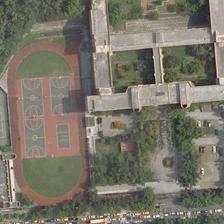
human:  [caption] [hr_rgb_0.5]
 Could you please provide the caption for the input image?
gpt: a playground with three basketball fields in it and two tennis courts next to it is surrounded by green trees and buildings .

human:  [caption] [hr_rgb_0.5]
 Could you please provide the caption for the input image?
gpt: a large building and some green trees are around a playground with three basketball fields in it and two tennis courts near to it .

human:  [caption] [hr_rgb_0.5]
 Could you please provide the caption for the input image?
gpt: the road here is so budy while the reaction area, integrated with lush plants, near the road is very tranquil and beautiful .

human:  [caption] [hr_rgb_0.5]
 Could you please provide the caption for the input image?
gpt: a playground with three basketball fields in it and two tennis courts next to it is surrounded by many green trees and buildings .

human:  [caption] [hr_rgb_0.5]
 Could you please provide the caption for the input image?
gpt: a playground with three basketball fields in it and two tennis courts next to it is surrounded by many green trees and buildings .